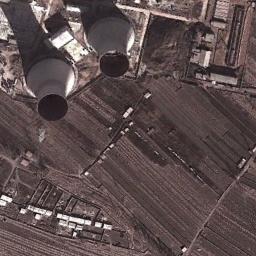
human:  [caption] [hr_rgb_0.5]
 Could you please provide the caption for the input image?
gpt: The thermal power station in this industrial park is emitting smoke .

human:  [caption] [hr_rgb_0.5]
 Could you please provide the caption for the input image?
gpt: The thermal power station is on the bare land next to some buildings .

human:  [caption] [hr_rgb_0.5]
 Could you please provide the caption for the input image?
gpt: Plant in thermal power station with two cooling towers .

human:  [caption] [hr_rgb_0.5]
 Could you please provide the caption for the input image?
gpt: There are many buildings of different shapes next to the thermal power station .

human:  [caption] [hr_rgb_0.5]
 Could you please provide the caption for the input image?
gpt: There are two chimneys on the thermal power station .